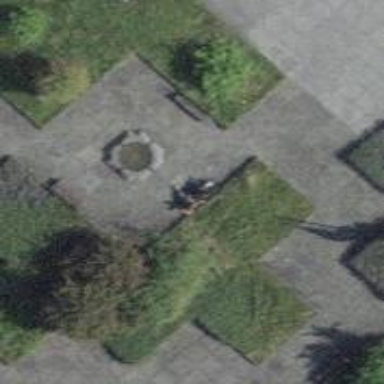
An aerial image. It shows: Beautiful fountain.